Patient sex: M
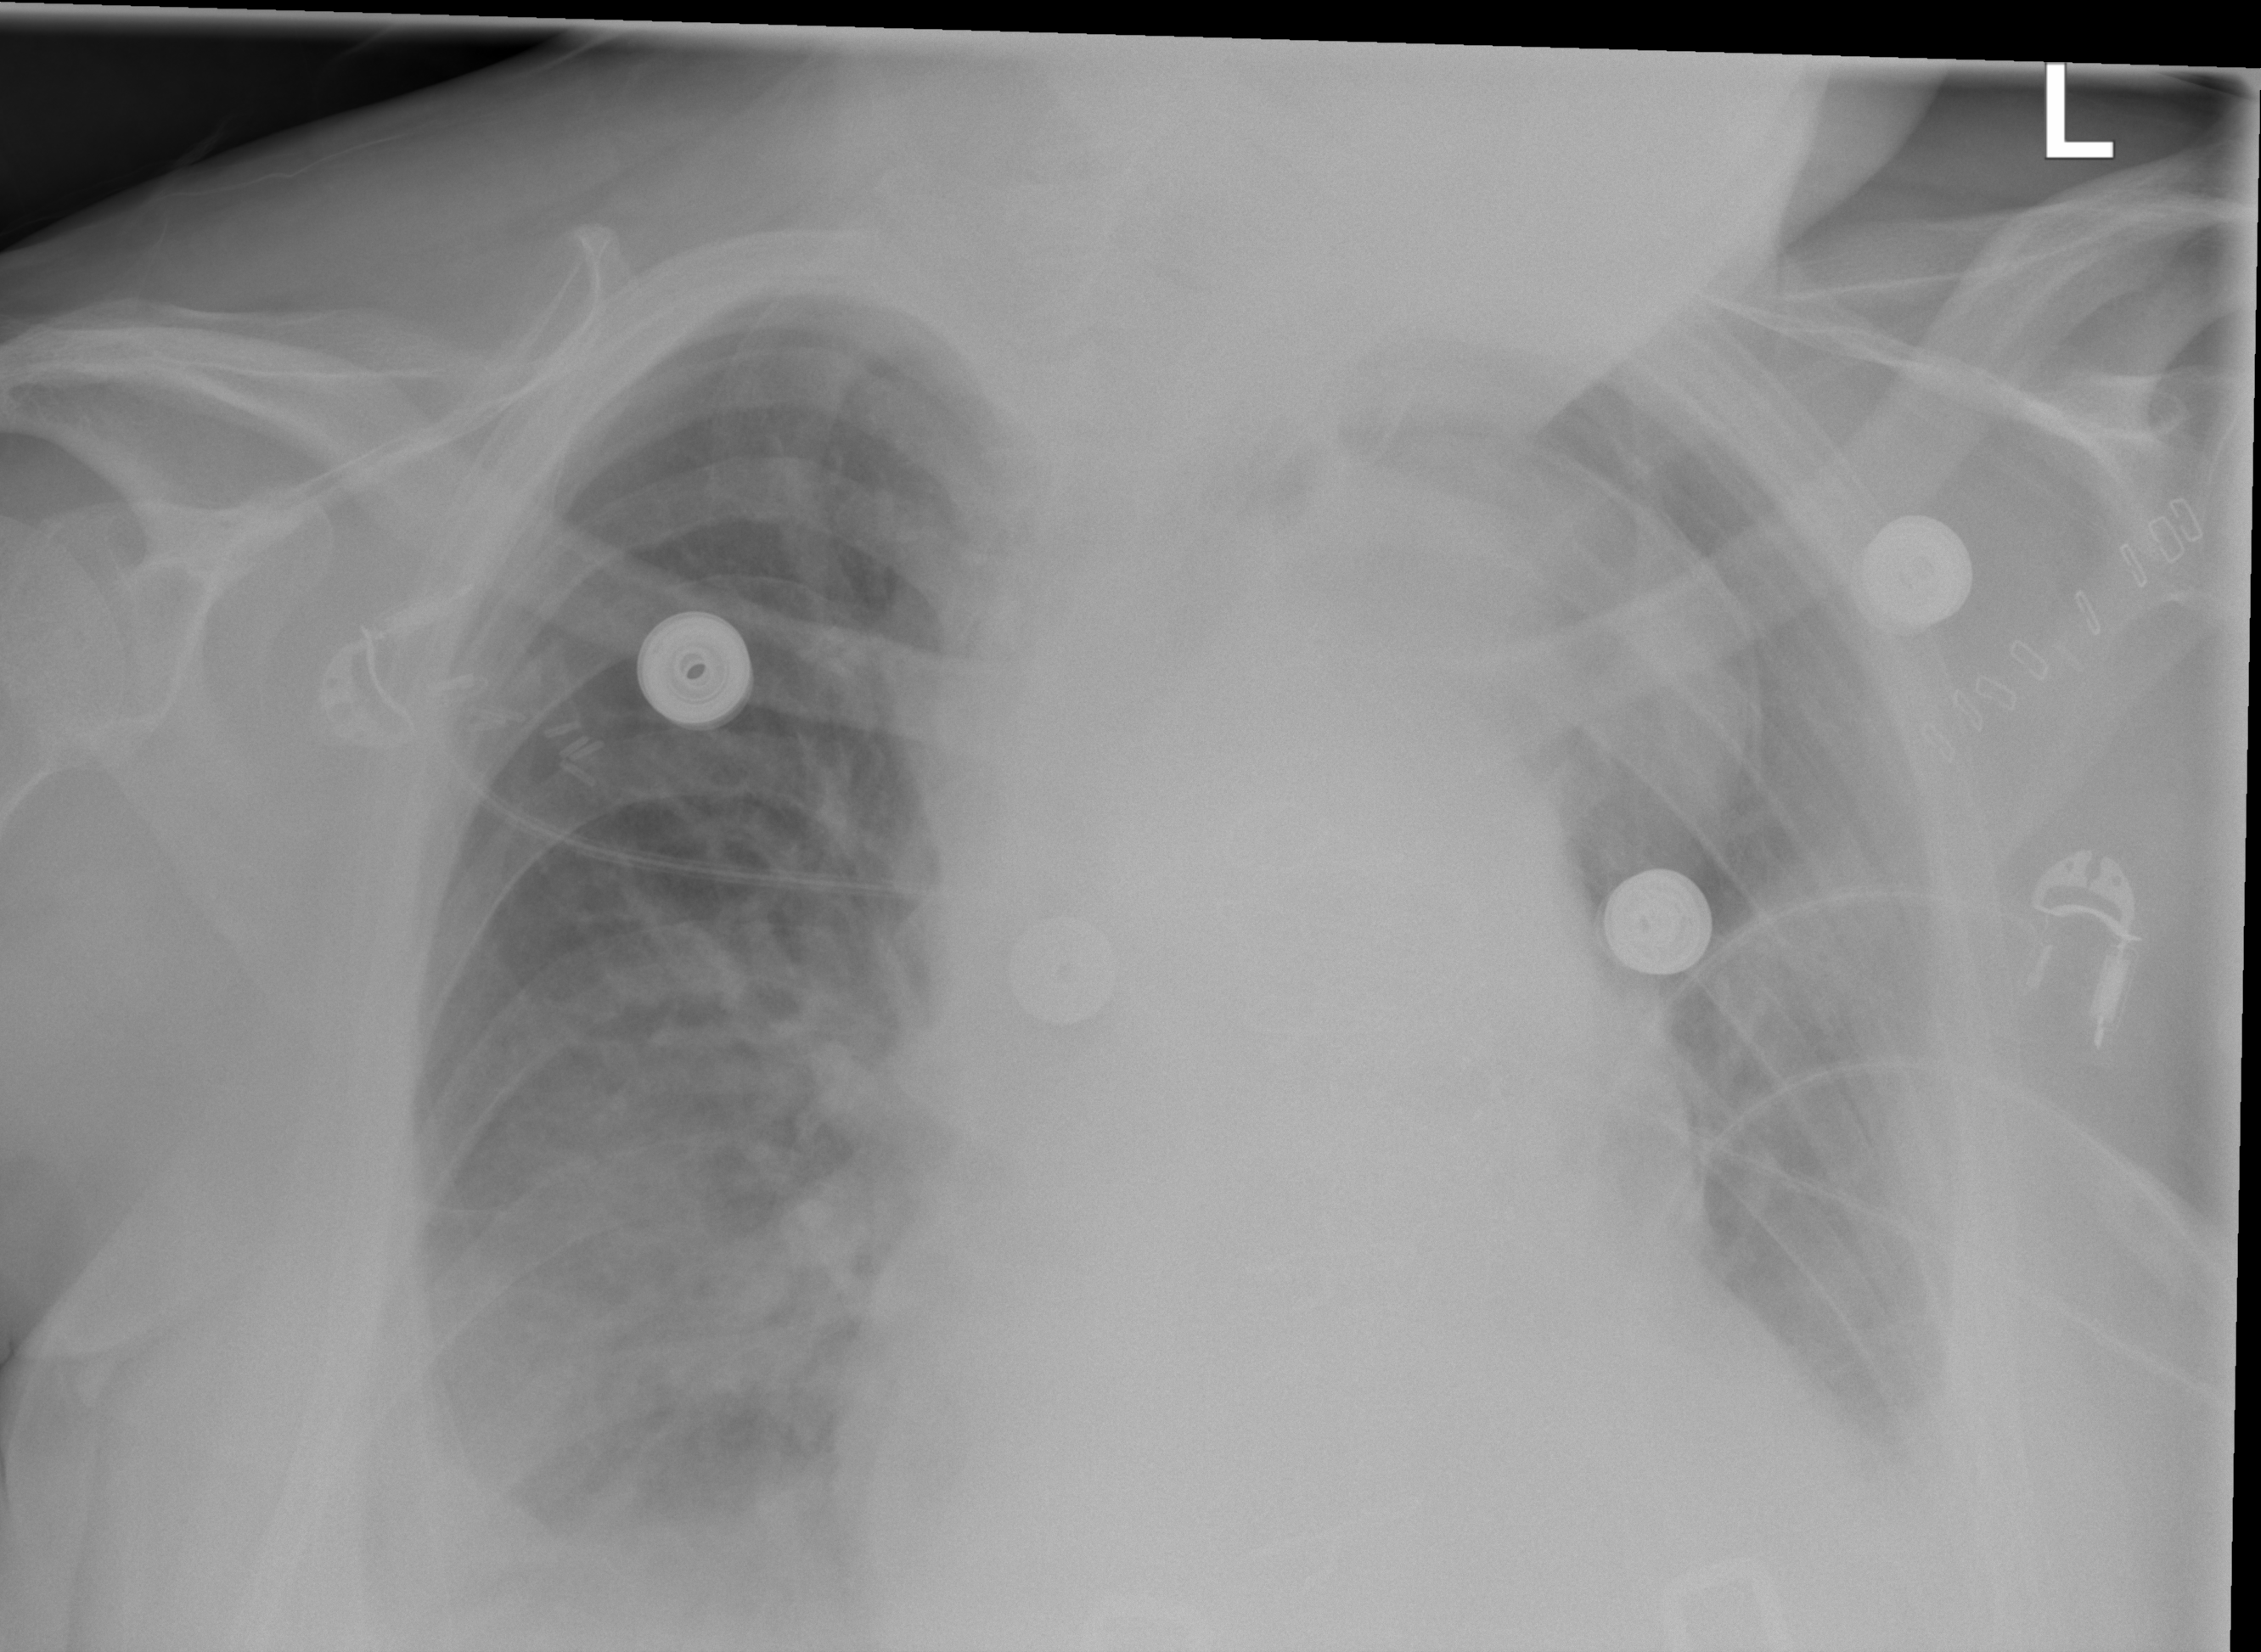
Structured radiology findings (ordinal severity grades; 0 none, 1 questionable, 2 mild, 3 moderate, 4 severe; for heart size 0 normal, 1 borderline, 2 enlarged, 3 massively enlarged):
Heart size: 2
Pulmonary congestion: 2
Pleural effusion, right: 2
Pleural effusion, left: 2
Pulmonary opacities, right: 3
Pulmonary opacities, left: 2
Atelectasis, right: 2
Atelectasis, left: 2